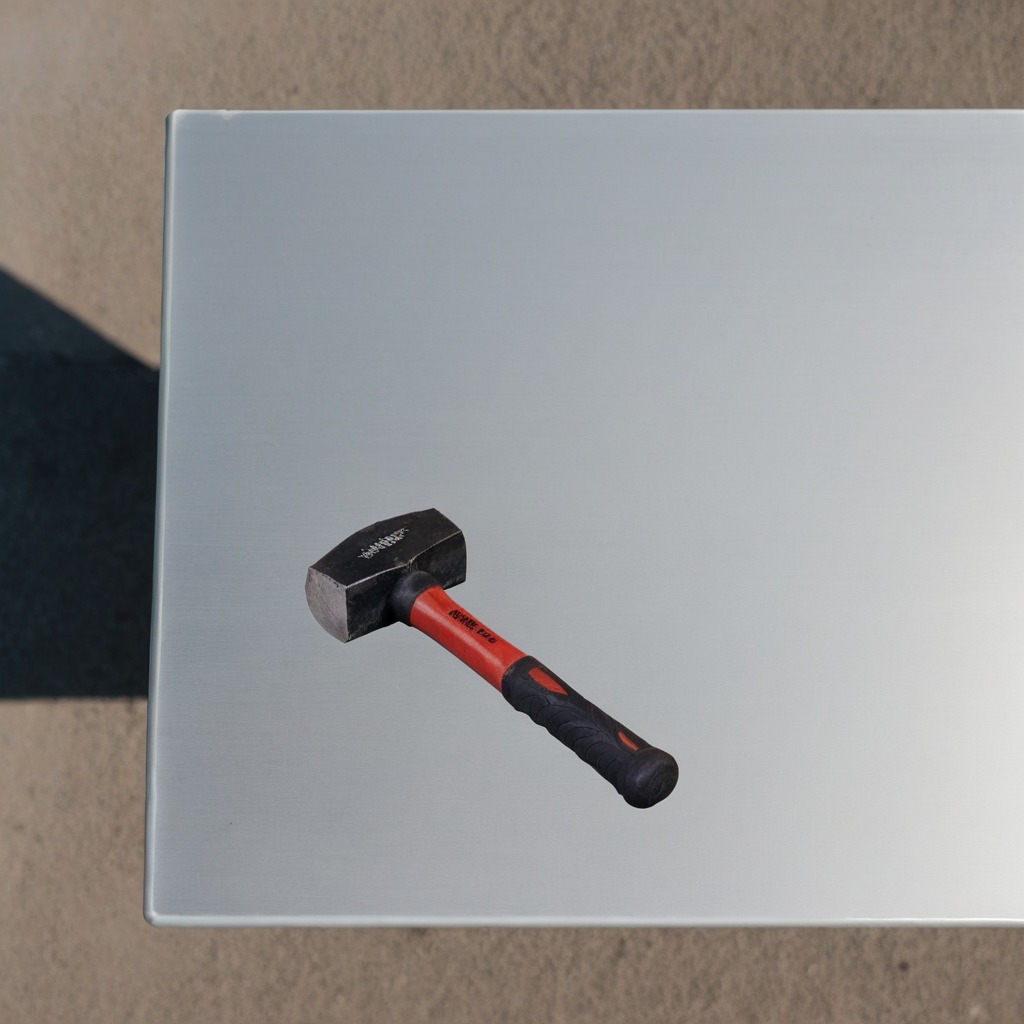
A hammer is lying on the table.